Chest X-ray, PA view. Patient: 32 years old, sex F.
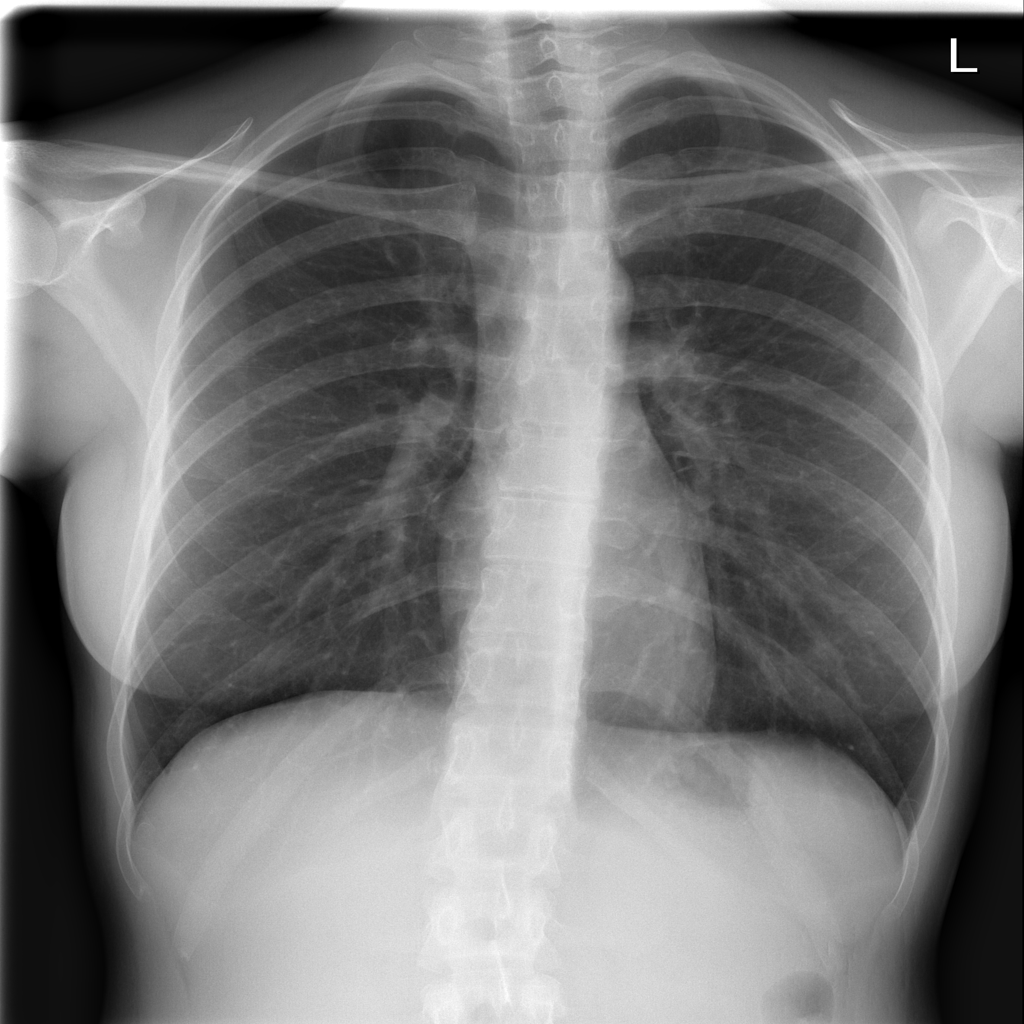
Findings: No Finding